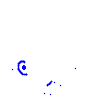
Particle: pion